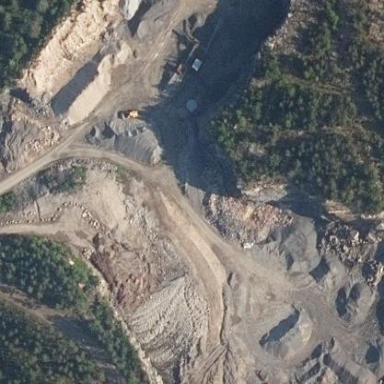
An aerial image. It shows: Quarry area.